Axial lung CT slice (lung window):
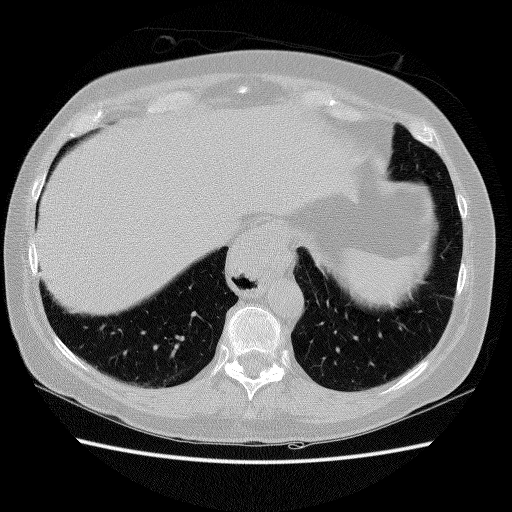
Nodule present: no